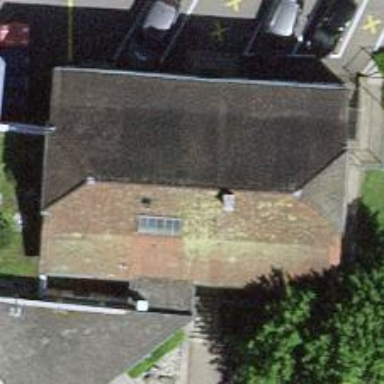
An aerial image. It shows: Kindergarten.